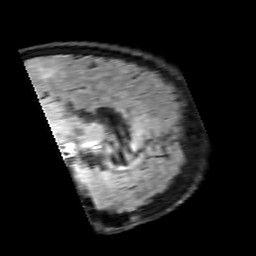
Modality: FLAIR
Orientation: sagittal
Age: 54
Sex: female
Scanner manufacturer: siemens
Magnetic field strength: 3 T
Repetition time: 9 s
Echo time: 0.099 s